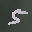
Label: 5